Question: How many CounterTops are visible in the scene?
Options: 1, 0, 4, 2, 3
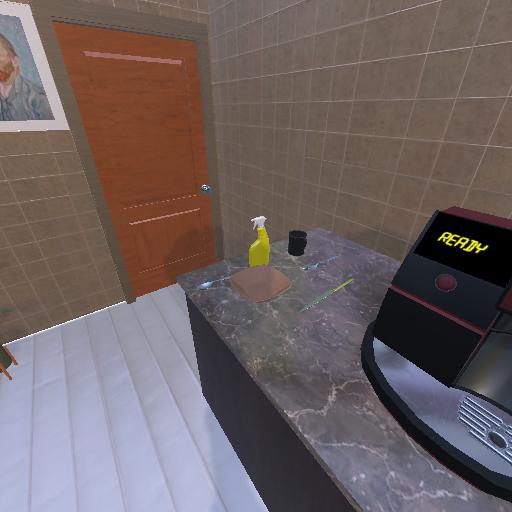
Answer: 1